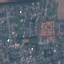
Label: Residential